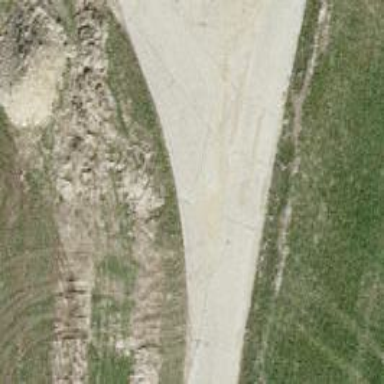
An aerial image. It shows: Track with grade 1 quality.